Question: I need to access the property CanFly the object named 'animalObj', but I do not know how.
How can I access the property?
>
I tested with 'animalObj[Owl][Bird][Animal]' but with no luck.
Structure on classes:
Animal --> Bird --> Owl
Owl has the property CanFly
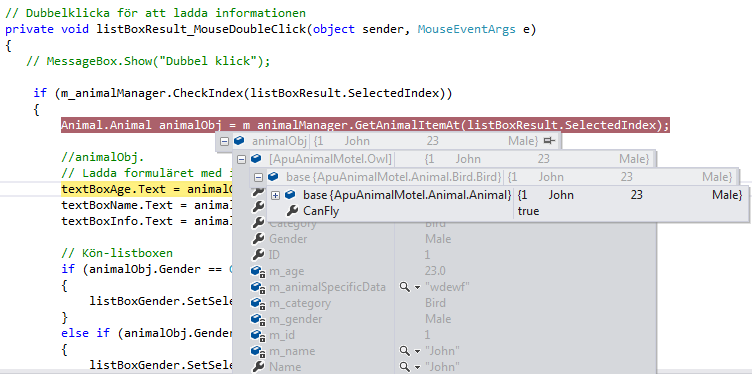
Answer: If you have an instance of 'Animal' which you know to be an 'Owl', and only 'Owl' has the property 'CanFly', you'll have to cast the object to an 'Owl' to access the property.
'''
(animalObj as Owl).CanFly
'''
You can check if this 'Animal' really is an 'Owl', using the 'is' operator:
'''
if (animalObj is Owl)
{
Owl owl = animalObj as Owl;
}
'''
Furthermore, having the property 'CanFly' only on 'Owl' does not make much sense, unless your problem domain deals specifically with which owls can fly and which can't.